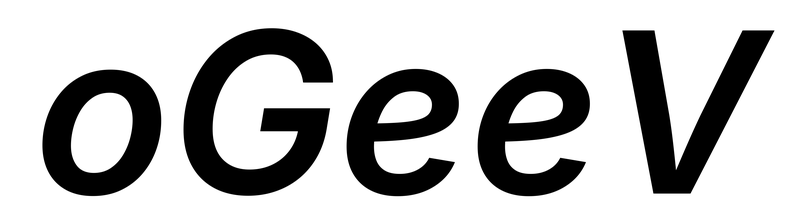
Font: Inter-Italic_SemiBold_Italic